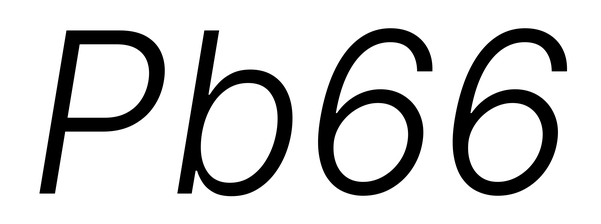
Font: Inter-Italic_Light_Italic